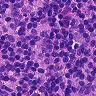
Metastatic tissue present: no